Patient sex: F
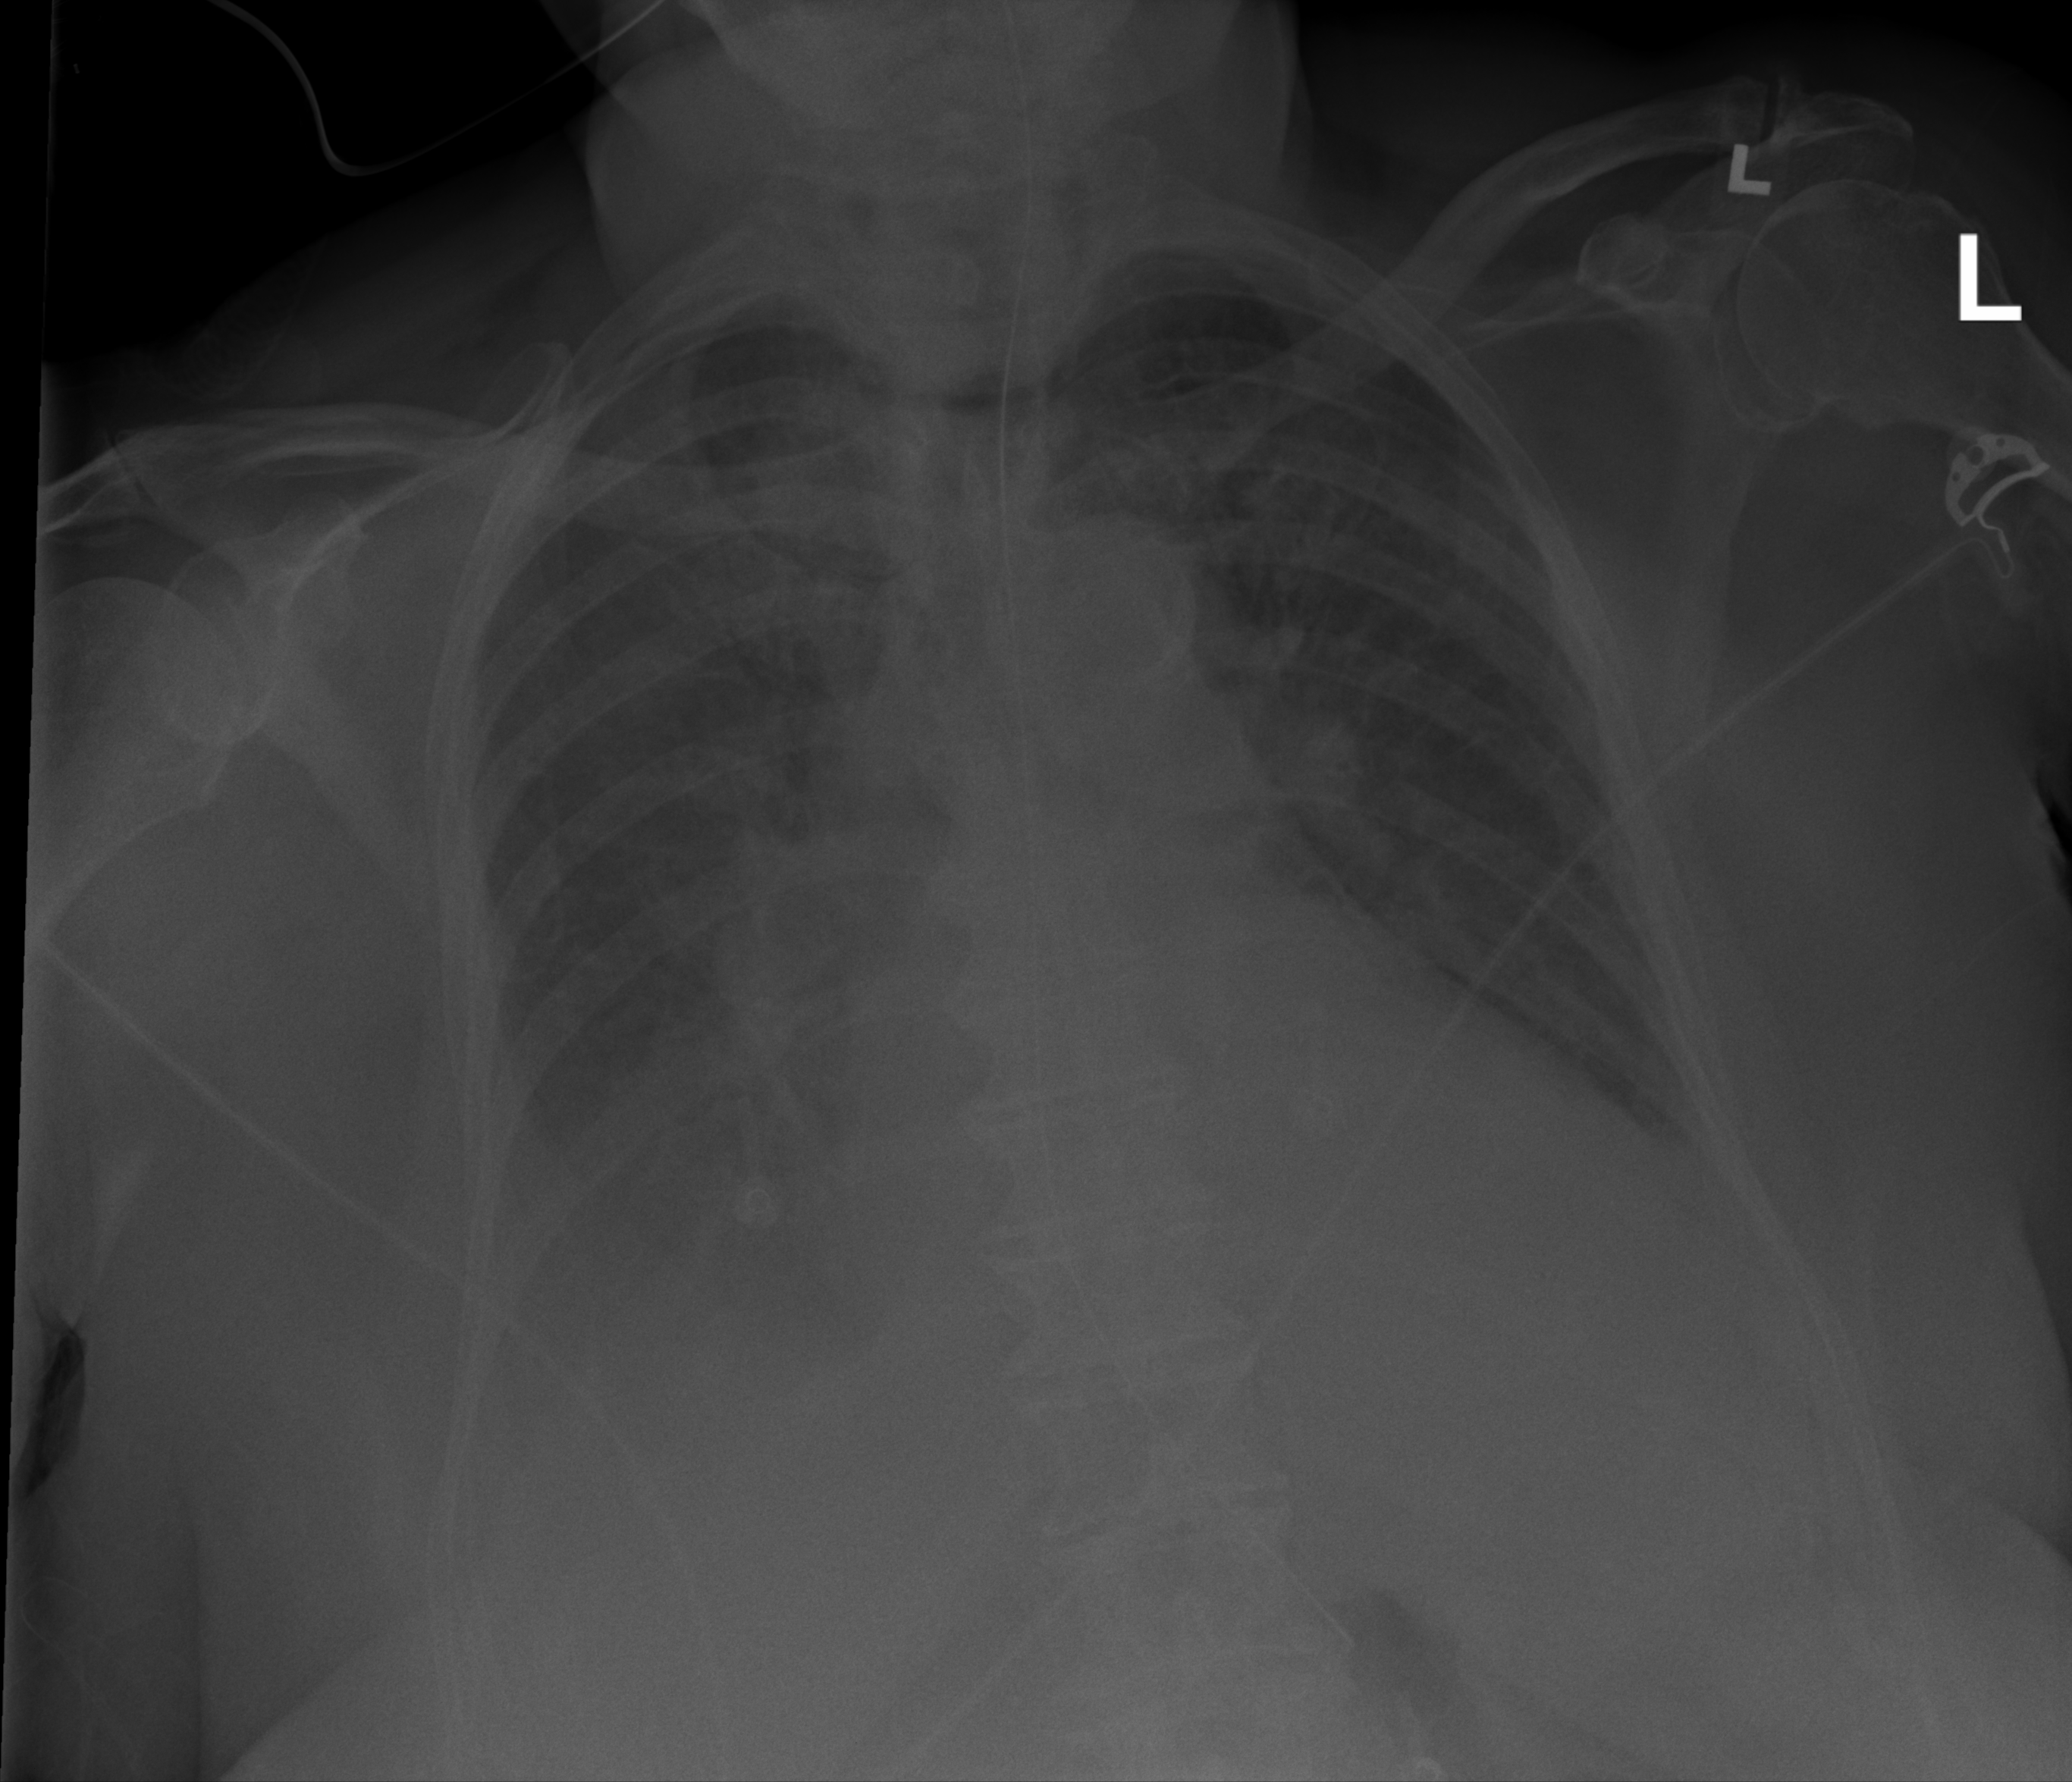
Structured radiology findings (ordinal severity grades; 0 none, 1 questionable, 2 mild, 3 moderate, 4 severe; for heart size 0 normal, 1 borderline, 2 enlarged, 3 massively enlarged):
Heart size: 2
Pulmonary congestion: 3
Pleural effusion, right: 3
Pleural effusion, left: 2
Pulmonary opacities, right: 2
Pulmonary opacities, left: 2
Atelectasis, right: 2
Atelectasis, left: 2